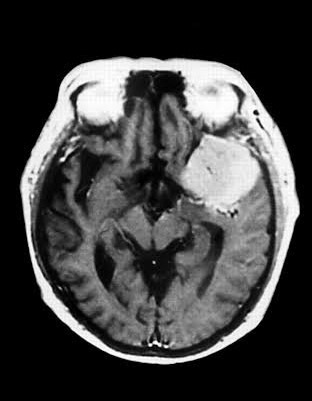
Label: meningioma